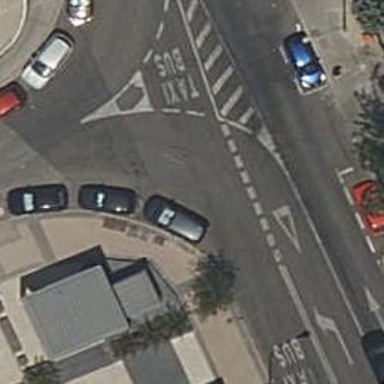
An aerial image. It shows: Road with "give way" sign.